Field crop: maize
Growth stage: 1
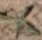
Species: atriplex